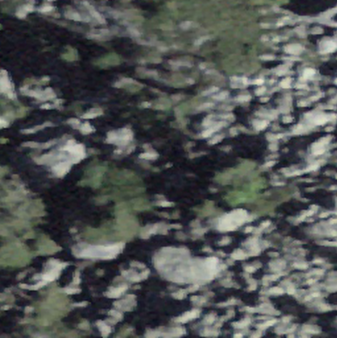
Label: bouldering_area